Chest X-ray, PA view. Patient: 44 years old, sex M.
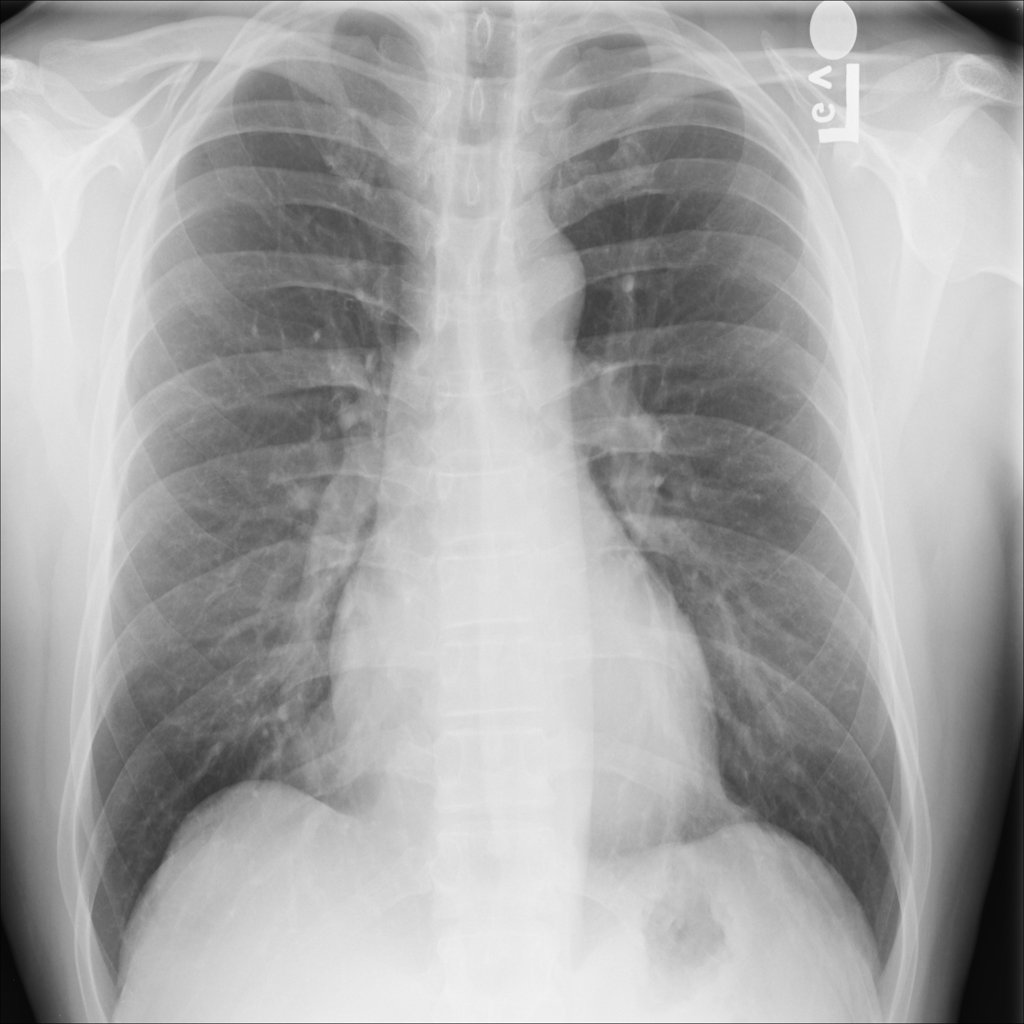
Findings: No Finding